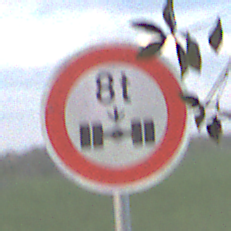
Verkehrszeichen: TatsaechlicheAchslast
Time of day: SunriseSunset
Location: Outdoor (Nature)
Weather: PartlyCloudy
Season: NotSpecified
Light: Natural